This continuous-wavelet-transform scalogram was computed from a bearing vibration snapshot. What is the most likely bearing condition (normal, inner_race, outer_race, ball)?
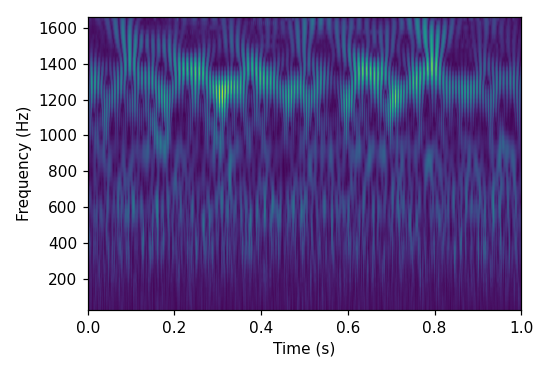
Answer: outer_race